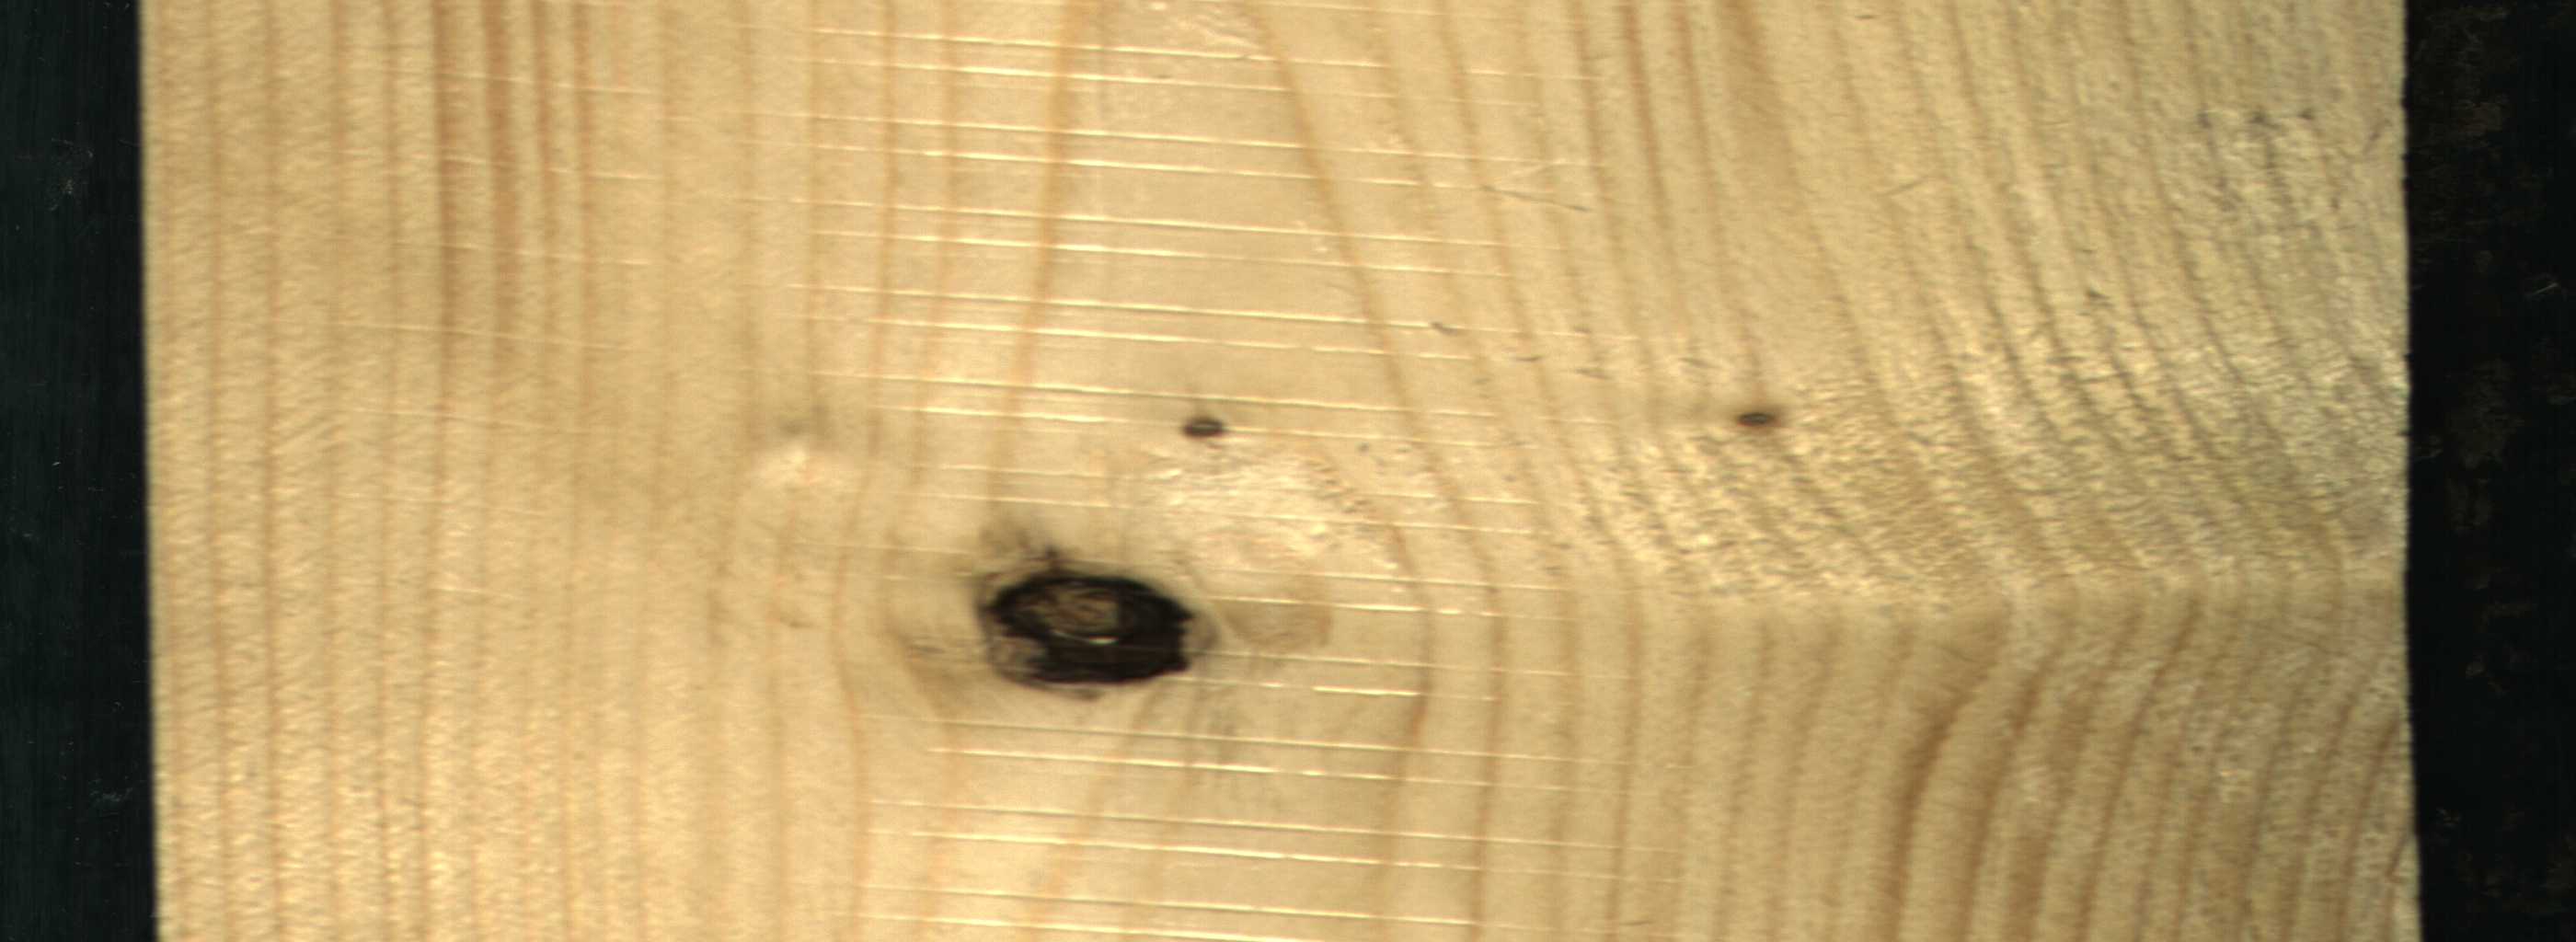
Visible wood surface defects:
Dead_Knot
Live_Knot
Live_Knot